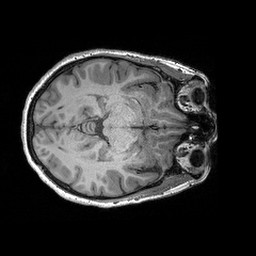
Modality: T1w
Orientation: axial
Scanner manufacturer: siemens
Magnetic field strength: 3 T
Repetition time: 2.3 s
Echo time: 0.00298 s